Question: Following is the snap shot of my mobile can any one tell me how to remove the last row in the red rectangle or it is normal.

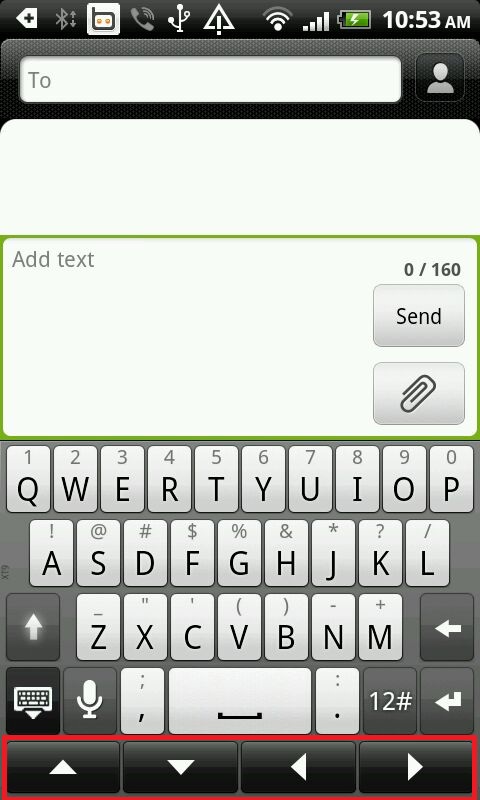
Answer: It is Absolutely normal, It is device specific. If you run your code in any other device then the Layout of keyboard may vary.